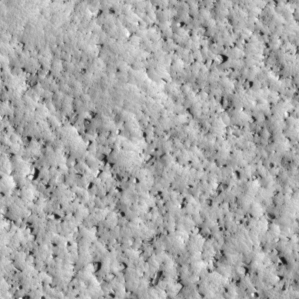
Label: non_frost